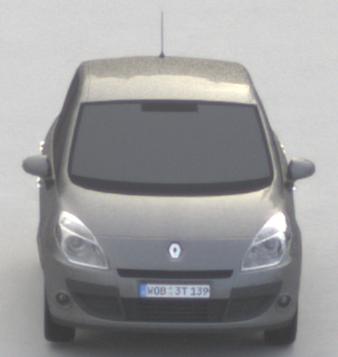
Make: Renault
Model: Scénic 1.6 16V 110
Detailed model: Scénic (III)
Model produced from: 2009/06
Model produced until: 2010/08
Doors: 5
Color: gray
Road condition: dry road
Daytime: morning or afternoon
Contrast: low contrast